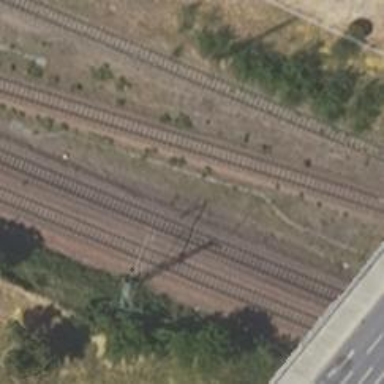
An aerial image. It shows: Railway milestone with catenary mast.